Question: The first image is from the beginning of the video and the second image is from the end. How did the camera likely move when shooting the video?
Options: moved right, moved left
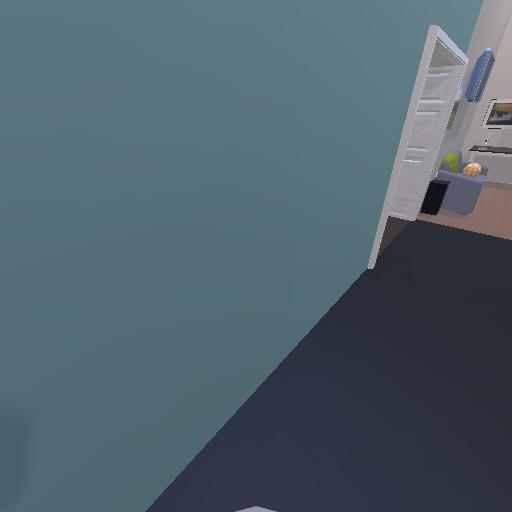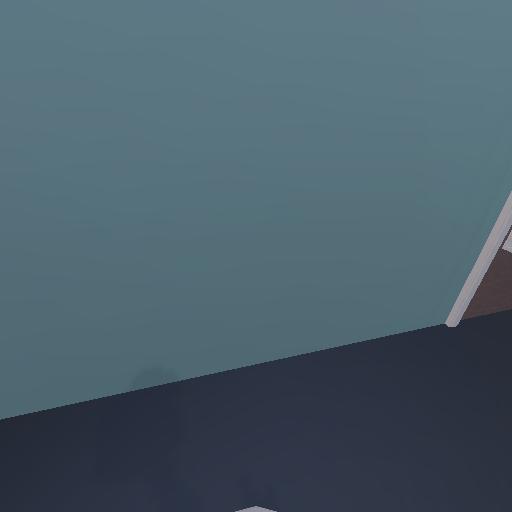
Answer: moved right